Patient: sex M, age 74
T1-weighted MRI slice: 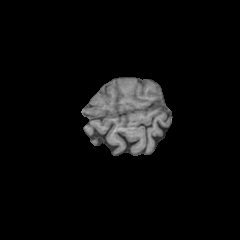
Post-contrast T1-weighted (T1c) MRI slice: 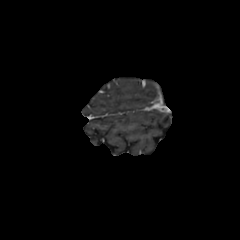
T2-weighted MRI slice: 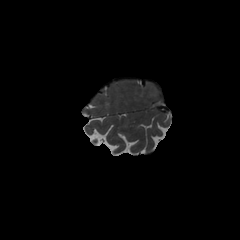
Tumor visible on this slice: no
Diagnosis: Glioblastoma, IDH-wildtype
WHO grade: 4